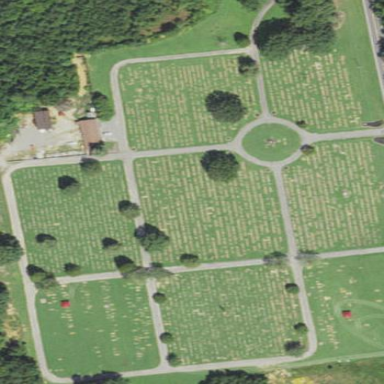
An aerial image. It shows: Cemetery.